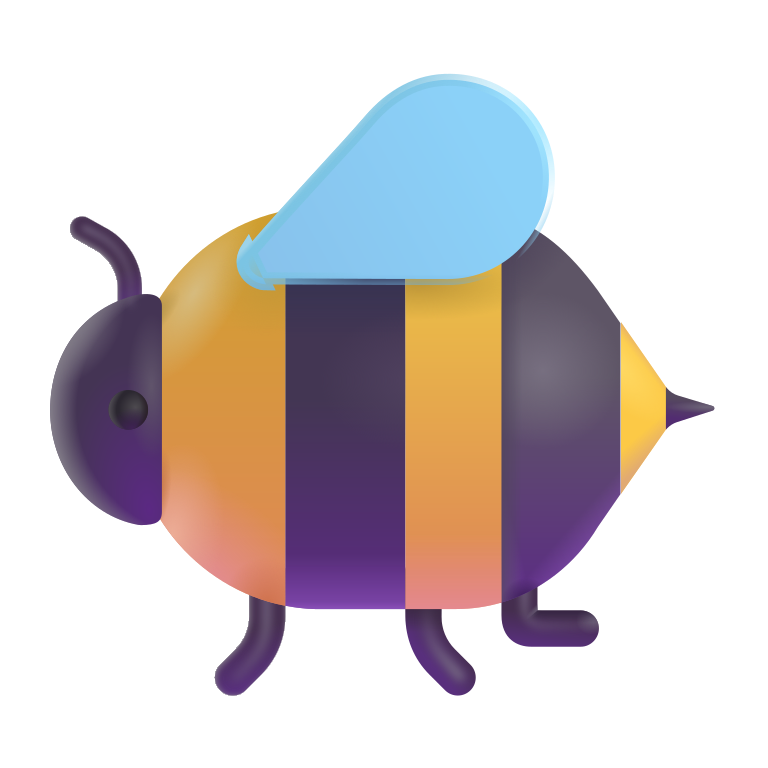
honeybee color